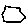
Label: hexagon